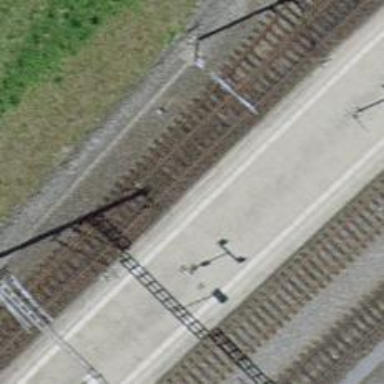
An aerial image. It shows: Single-track electrified railway service yard with contact line for trains.